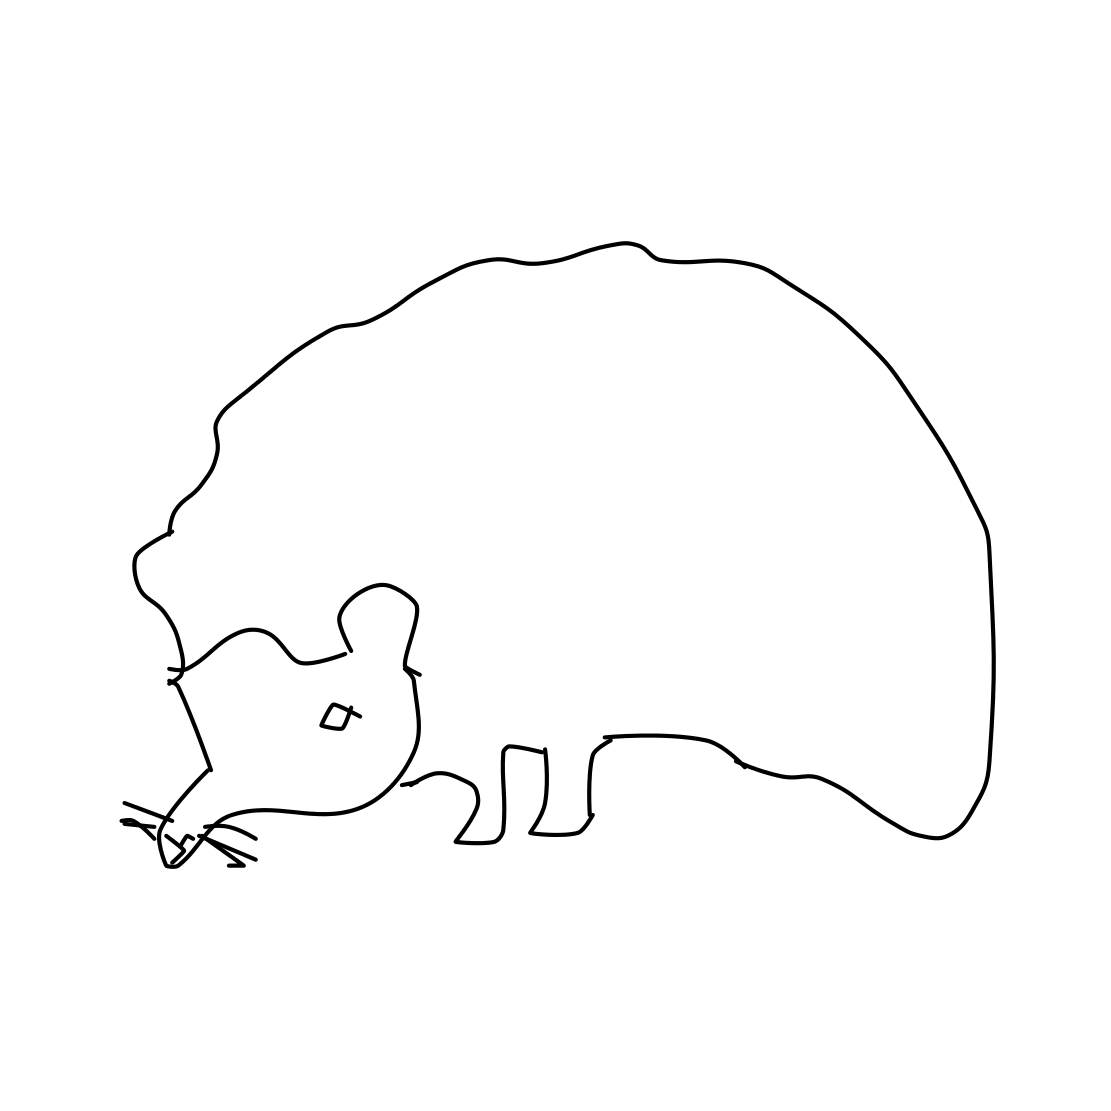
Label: hedgehog